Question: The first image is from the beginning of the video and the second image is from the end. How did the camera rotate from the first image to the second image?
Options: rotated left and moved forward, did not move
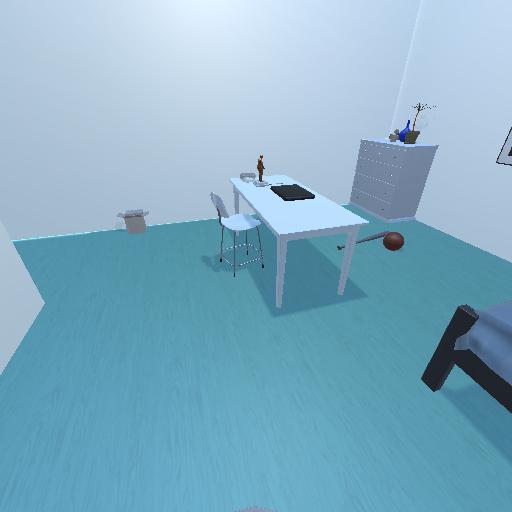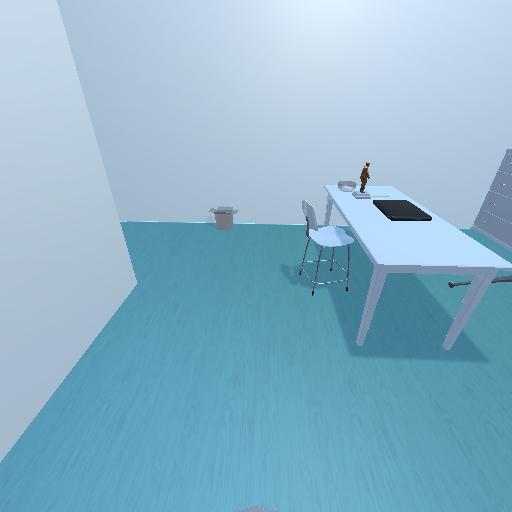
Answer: rotated left and moved forward